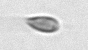
Label: Cryptophyta